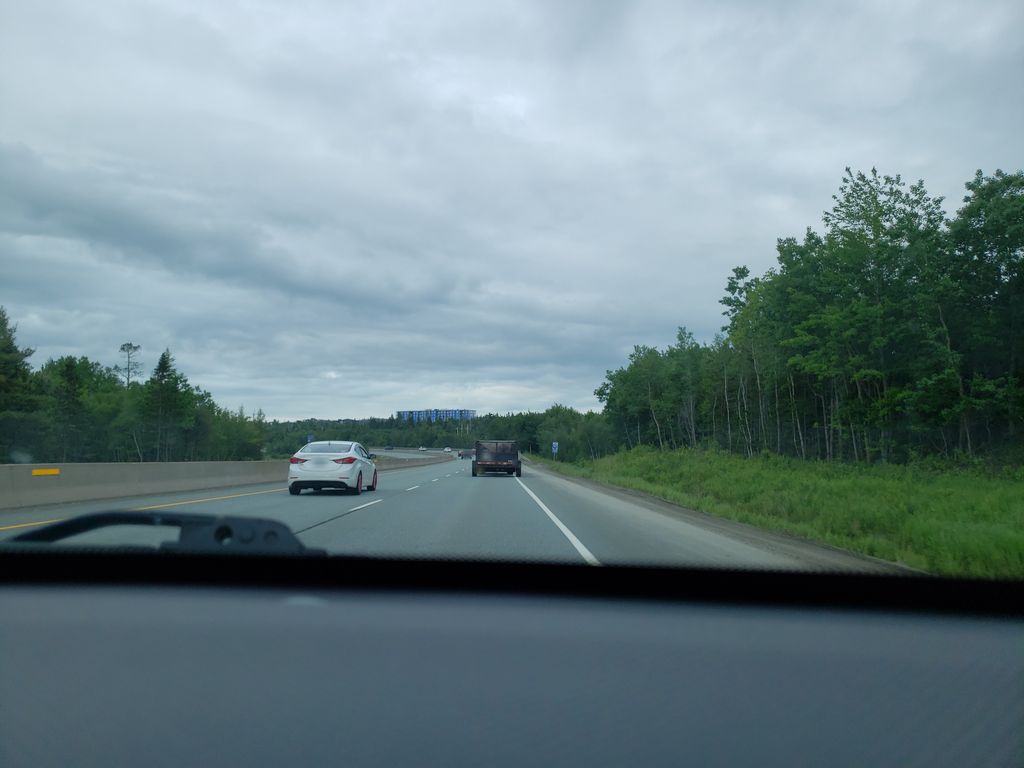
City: halifax